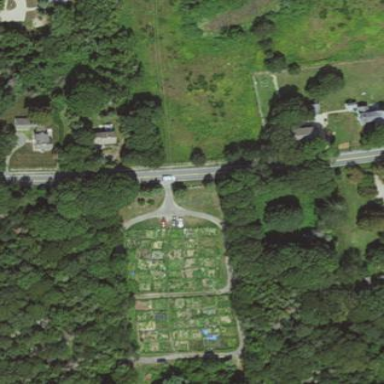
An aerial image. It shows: Area designated for allotments.